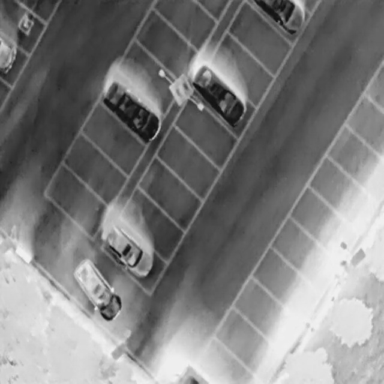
There are four Cars in the infrared image.